Question: I am drawing a graph in python using Matplotlib library.
I want to remove the whole toolbar from the graph.
which look like this.

i have been trying alot but not able to figure out the way to do it.
kindly direct me to the File/code and suggest me the modifications to be carried out.
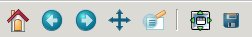
Answer: You can disable the tool bar via 'rcParams'. Either add (or uncomment) the line
'''
toolbar: None
'''
in your 'matplotlibrc' file or dynamically,
'''
rcParams['toolbar'] = 'None'
'''